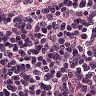
Metastatic tissue present: no